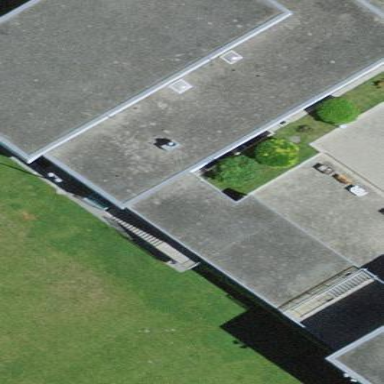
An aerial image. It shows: View of roof of building.